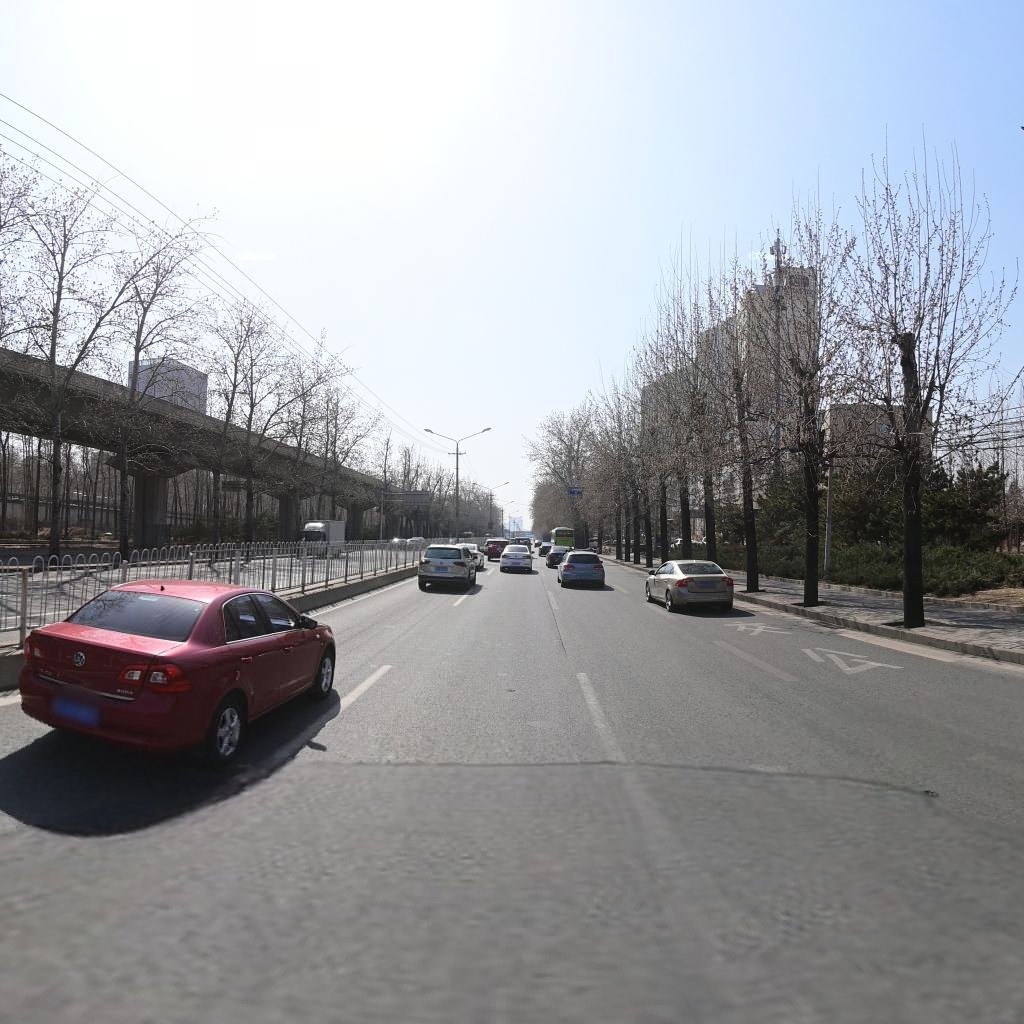
Region: Chaoyang
Road damage annotations: longitudinal crack